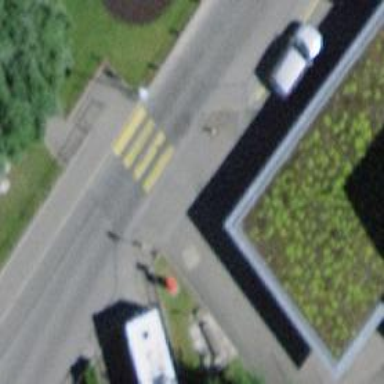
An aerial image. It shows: Zebra crossing on the road.